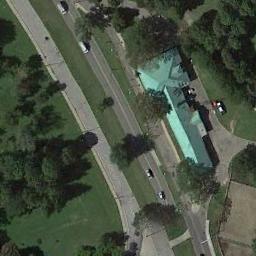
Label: freeway